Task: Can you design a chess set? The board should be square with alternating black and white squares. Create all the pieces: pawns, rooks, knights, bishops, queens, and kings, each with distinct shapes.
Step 3213:
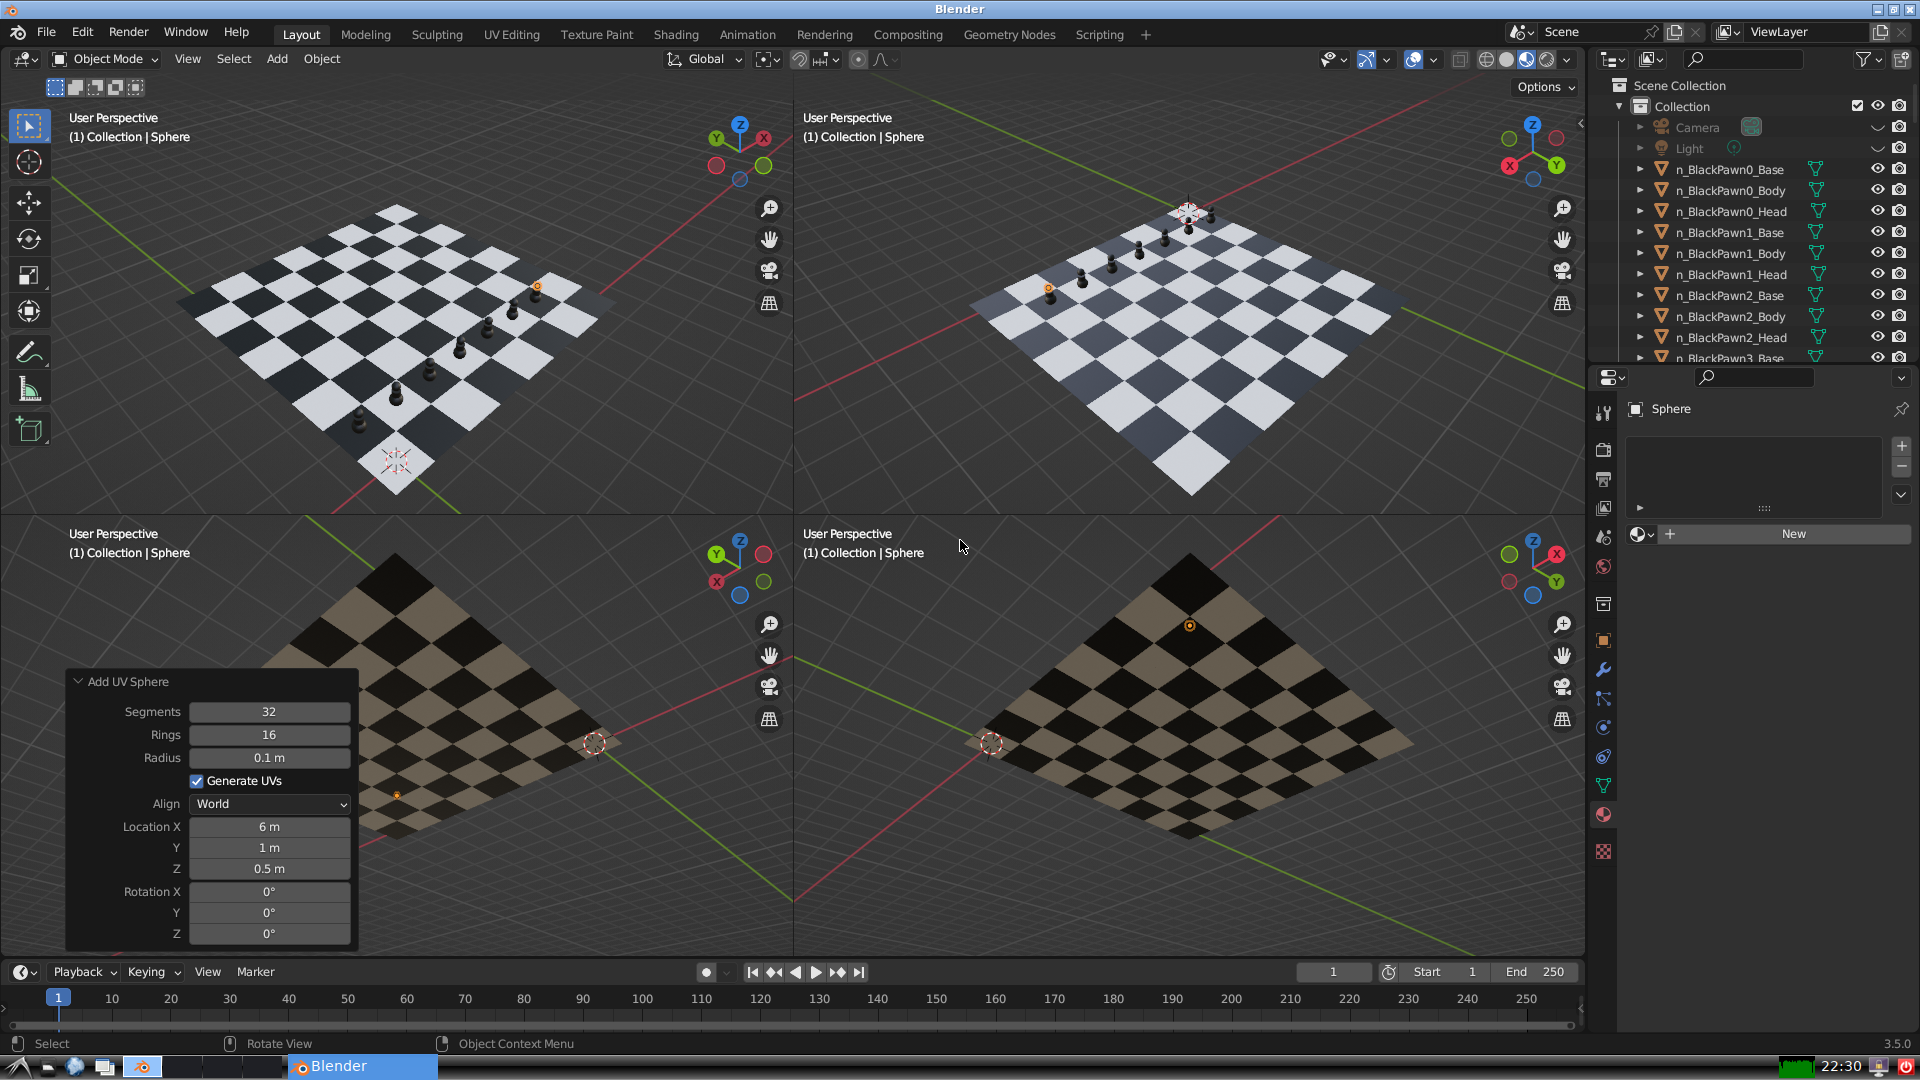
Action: {"key_press": ['Ctrl, Home']}